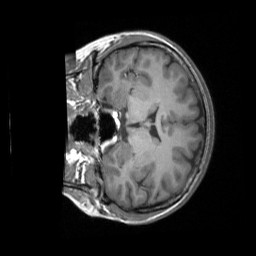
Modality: T1w
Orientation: coronal
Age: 21
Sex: female